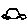
Label: car